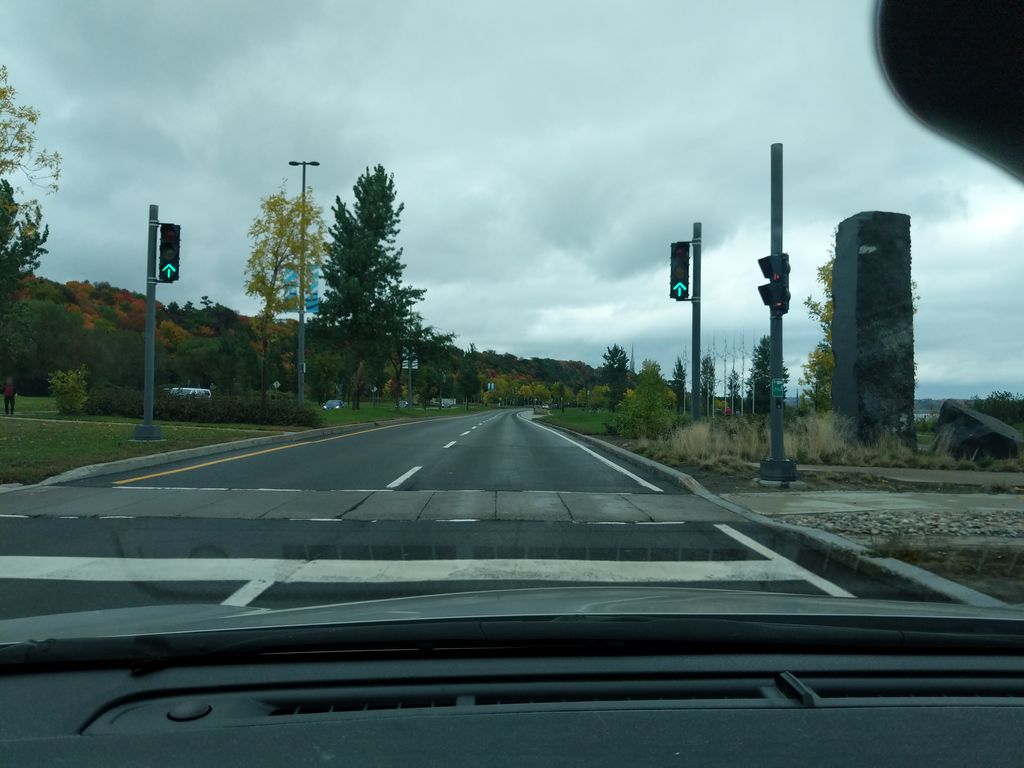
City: quebec_city